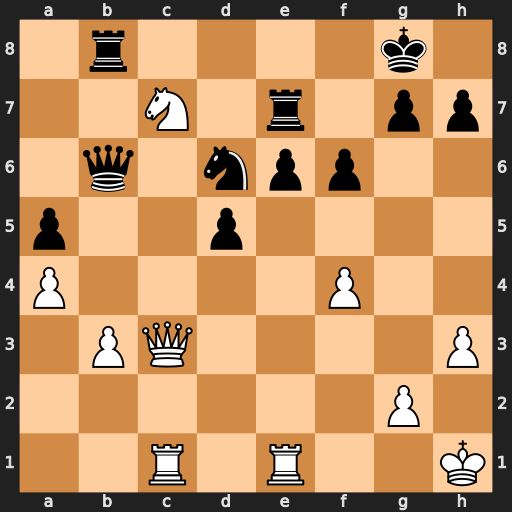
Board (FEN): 1r4k1/2N1r1pp/1q1npp2/p2p4/P4P2/1PQ4P/6P1/2R1R2K
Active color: w
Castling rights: -
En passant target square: -
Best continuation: Nxd5 exd5 Rxe7